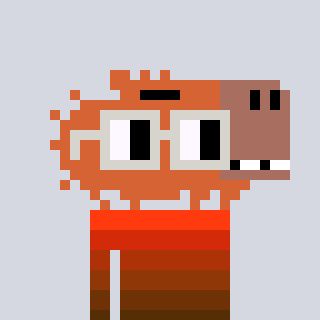
a pixel art character with square light gray glasses, a capybara-shaped head and a computerblue-colored body on a cool background